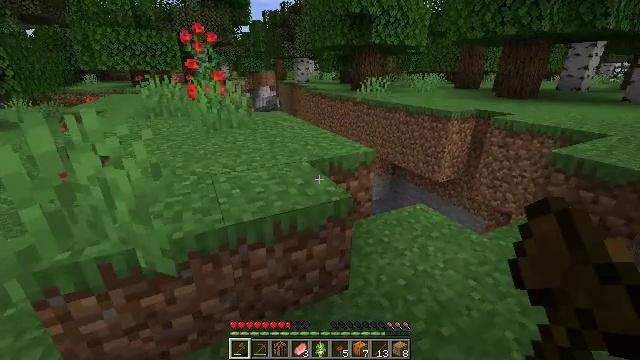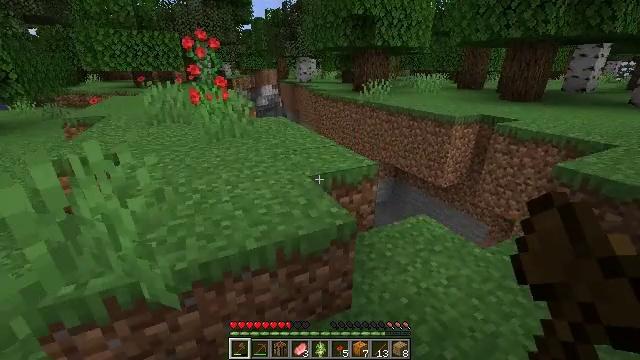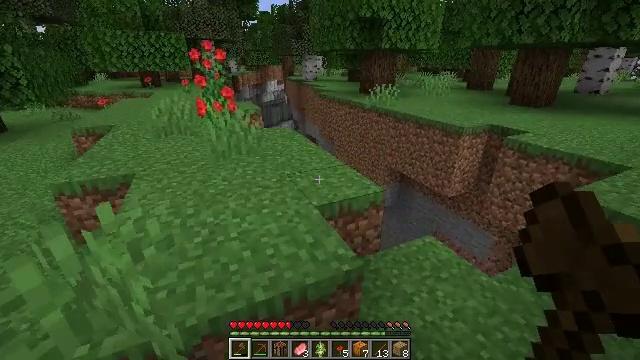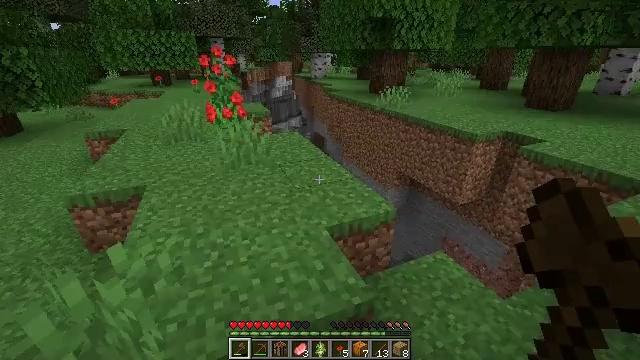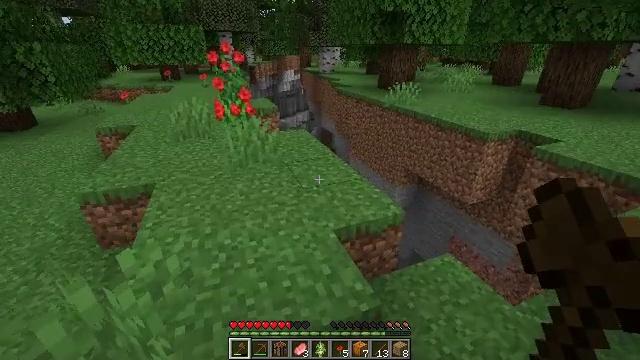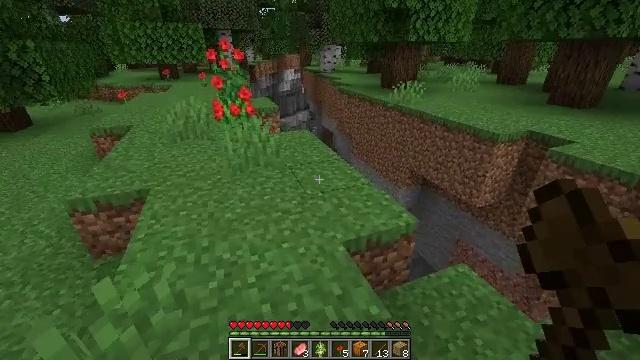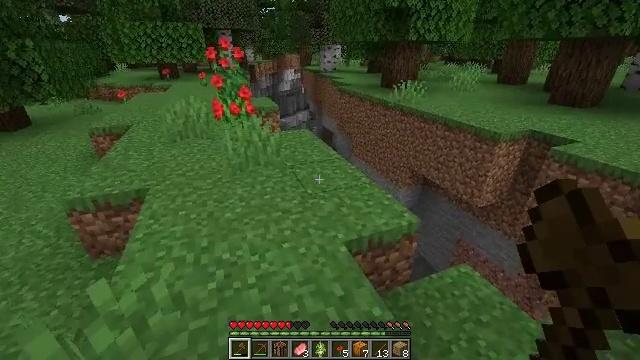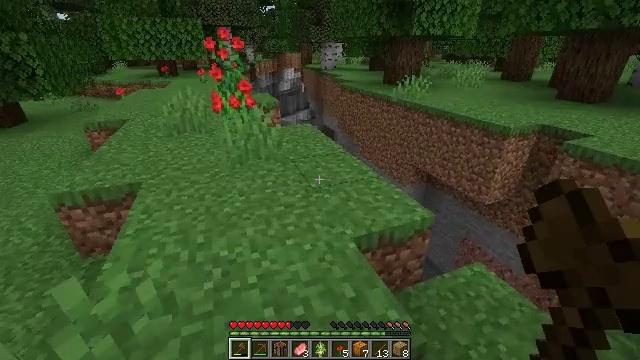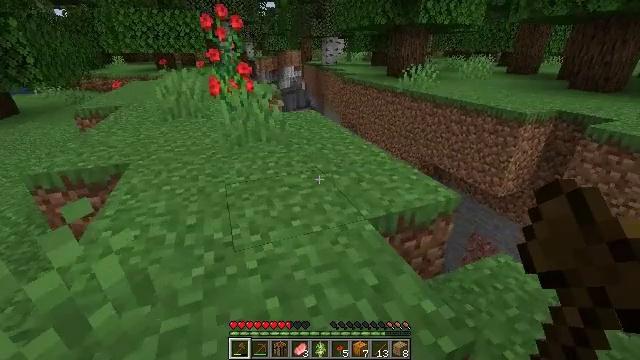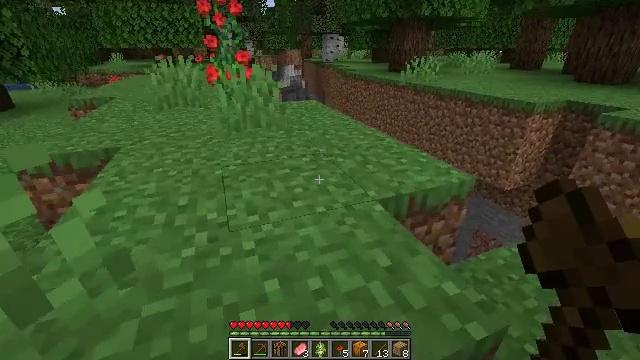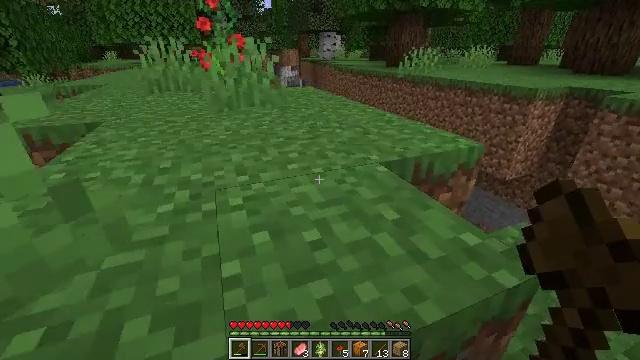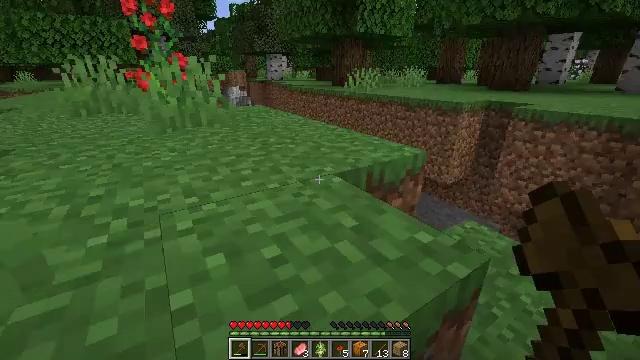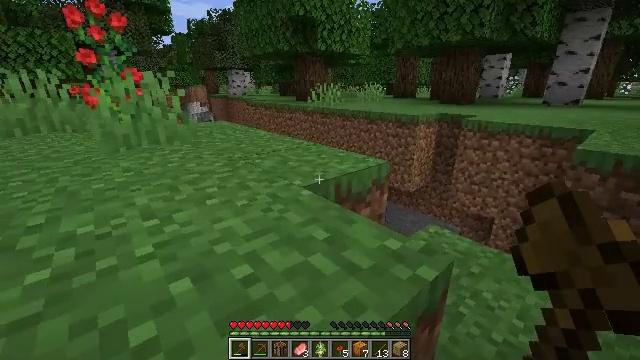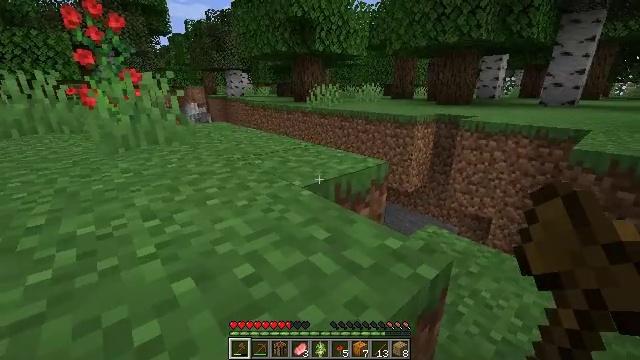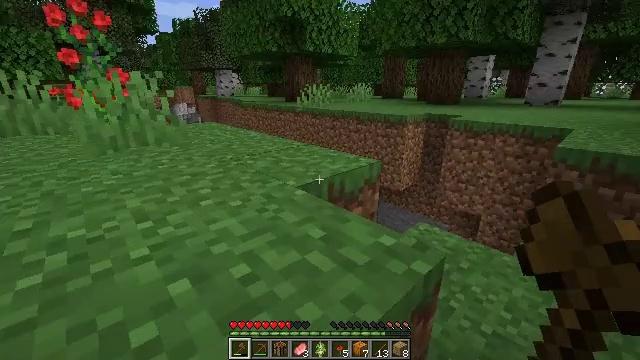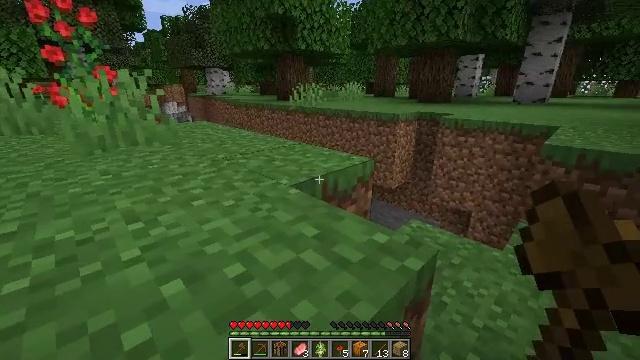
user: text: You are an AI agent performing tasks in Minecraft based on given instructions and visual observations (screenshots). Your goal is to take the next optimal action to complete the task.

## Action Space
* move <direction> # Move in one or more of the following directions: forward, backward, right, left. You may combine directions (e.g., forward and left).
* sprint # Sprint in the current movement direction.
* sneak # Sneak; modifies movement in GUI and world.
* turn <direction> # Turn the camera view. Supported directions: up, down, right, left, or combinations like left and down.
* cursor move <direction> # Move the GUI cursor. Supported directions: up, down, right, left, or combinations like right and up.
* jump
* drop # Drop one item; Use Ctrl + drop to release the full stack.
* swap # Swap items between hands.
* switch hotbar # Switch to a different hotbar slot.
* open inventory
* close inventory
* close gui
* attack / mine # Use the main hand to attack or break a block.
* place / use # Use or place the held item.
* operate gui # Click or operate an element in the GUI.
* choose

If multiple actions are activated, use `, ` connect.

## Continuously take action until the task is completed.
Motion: motion action
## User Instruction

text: Gather grass by holding the left mouse button.
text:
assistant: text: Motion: move forward, jump
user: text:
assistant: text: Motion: move forward and move left, turn left and down, jump
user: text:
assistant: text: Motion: move forward and move left, turn left and down, jump
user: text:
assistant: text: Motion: move forward and move left, turn left and down, jump
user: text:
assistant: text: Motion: move forward and move left
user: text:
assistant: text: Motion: move forward and move left
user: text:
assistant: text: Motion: move forward and move left
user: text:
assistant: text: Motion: move forward
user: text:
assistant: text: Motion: move forward
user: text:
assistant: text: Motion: move forward
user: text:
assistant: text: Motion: move forward and move left, turn right and up
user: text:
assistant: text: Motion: move forward and move left, turn right and up
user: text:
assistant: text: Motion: move forward and move left
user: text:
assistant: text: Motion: move forward and move left, turn right
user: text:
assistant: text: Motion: move forward and move left, turn right
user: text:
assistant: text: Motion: move forward and move left
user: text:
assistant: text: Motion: move forward and move left, jump
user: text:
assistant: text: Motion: move forward and move left, turn right, jump
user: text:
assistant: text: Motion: move forward and move left, turn right, jump
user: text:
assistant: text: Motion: move forward and move left
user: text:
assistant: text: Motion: move forward and move left, turn right
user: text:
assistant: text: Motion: move forward and move left, turn right
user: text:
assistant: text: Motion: move forward and move left
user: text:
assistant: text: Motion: move forward, turn right
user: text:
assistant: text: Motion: move forward and move right, turn right
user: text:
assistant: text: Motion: move forward and move right, turn right
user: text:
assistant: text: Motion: move forward and move right, turn right
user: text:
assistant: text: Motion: move forward and move right, turn right
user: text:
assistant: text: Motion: move forward and move right, turn right
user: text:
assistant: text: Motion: move forward and move right, turn right and up